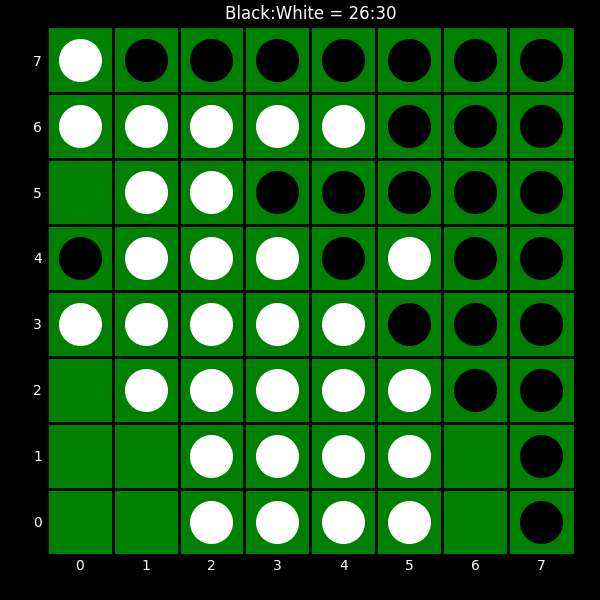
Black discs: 26
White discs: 30